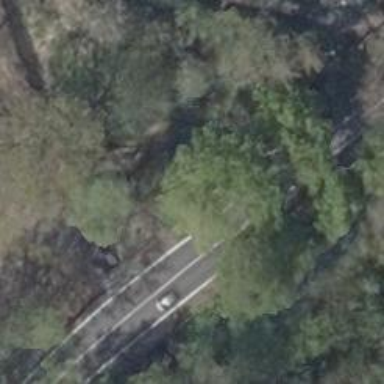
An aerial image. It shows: Secondary road with asphalt surface.